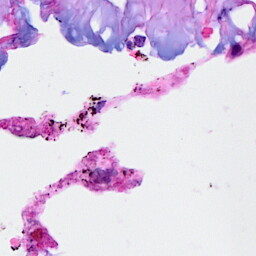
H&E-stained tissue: Breast